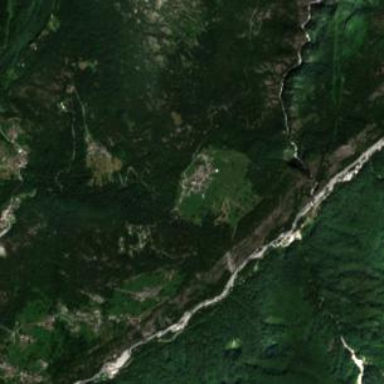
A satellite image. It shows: Forest area.